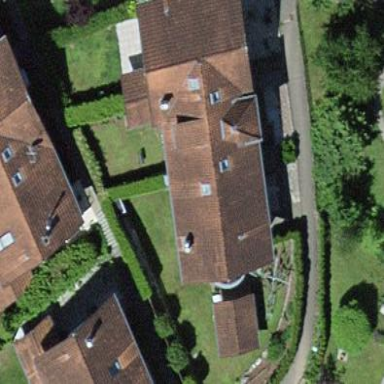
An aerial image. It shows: Building with tiled roof.